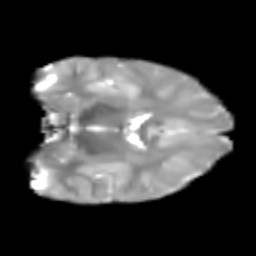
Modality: T2w
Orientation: coronal
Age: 7
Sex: male
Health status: healthy